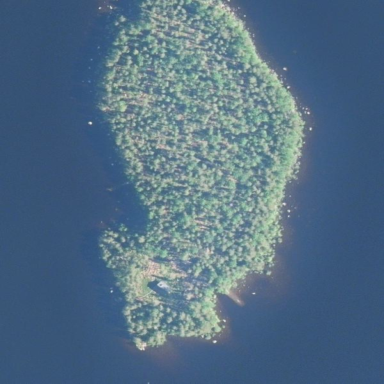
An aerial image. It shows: Islet.